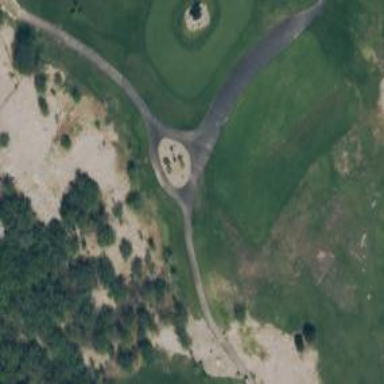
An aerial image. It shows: Path for golf carts.